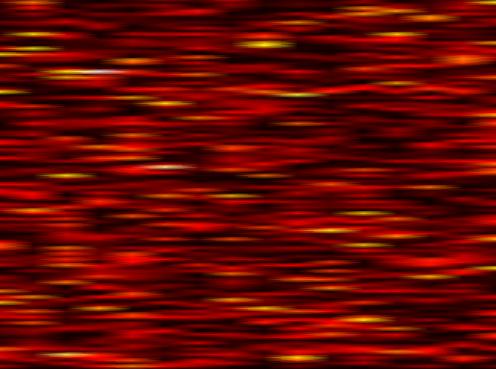
Label: FBMC